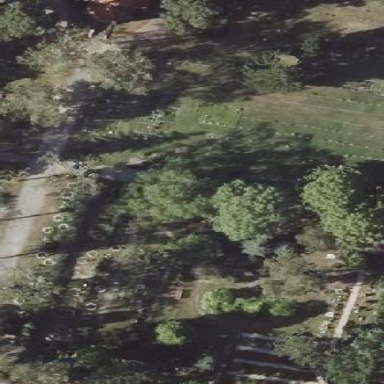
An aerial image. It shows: Sector within cemetery.